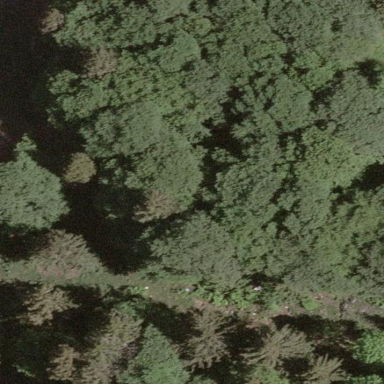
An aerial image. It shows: Forest area.